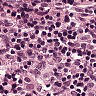
Metastatic tissue present: no